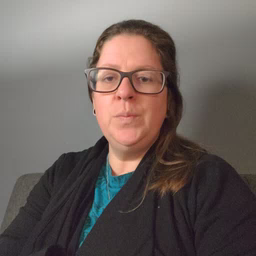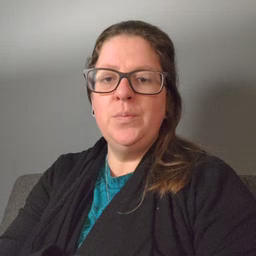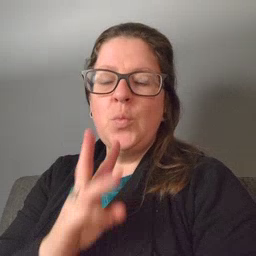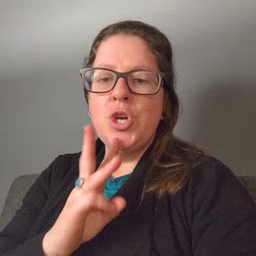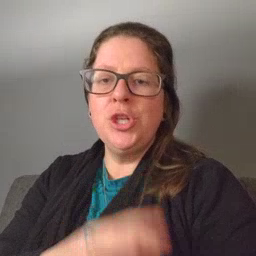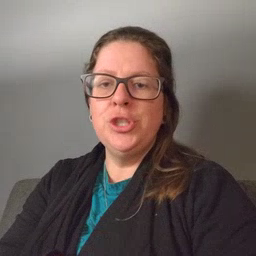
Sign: water